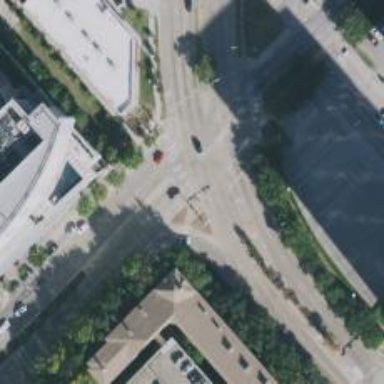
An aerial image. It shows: Secondary link road with separate sidewalk.